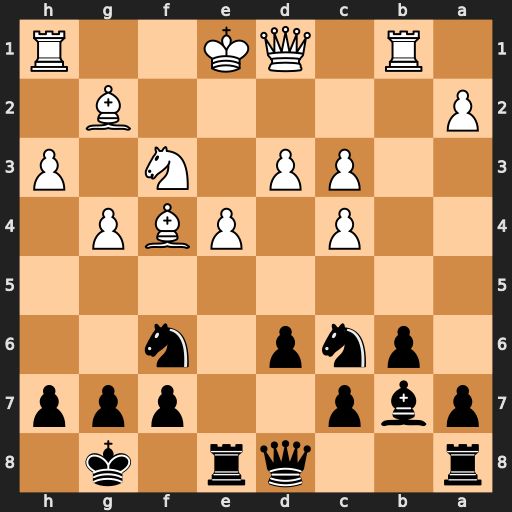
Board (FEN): r2qr1k1/pbp2ppp/1pnp1n2/8/2P1PBP1/2PP1N1P/P5B1/1R1QK2R
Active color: b
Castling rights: K
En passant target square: -
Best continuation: Nxe4 dxe4 Rxe4+ Kf2 Rxf4